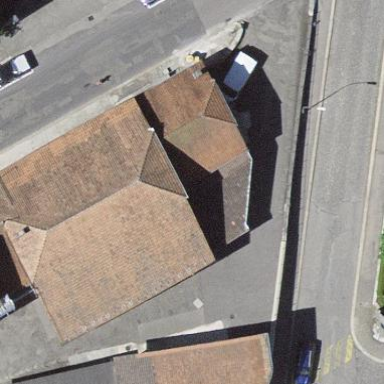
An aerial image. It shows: Garage.